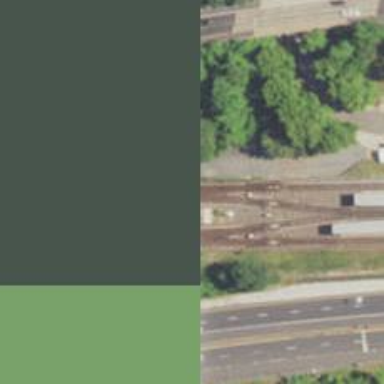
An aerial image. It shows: Electrified rail siding.